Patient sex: M
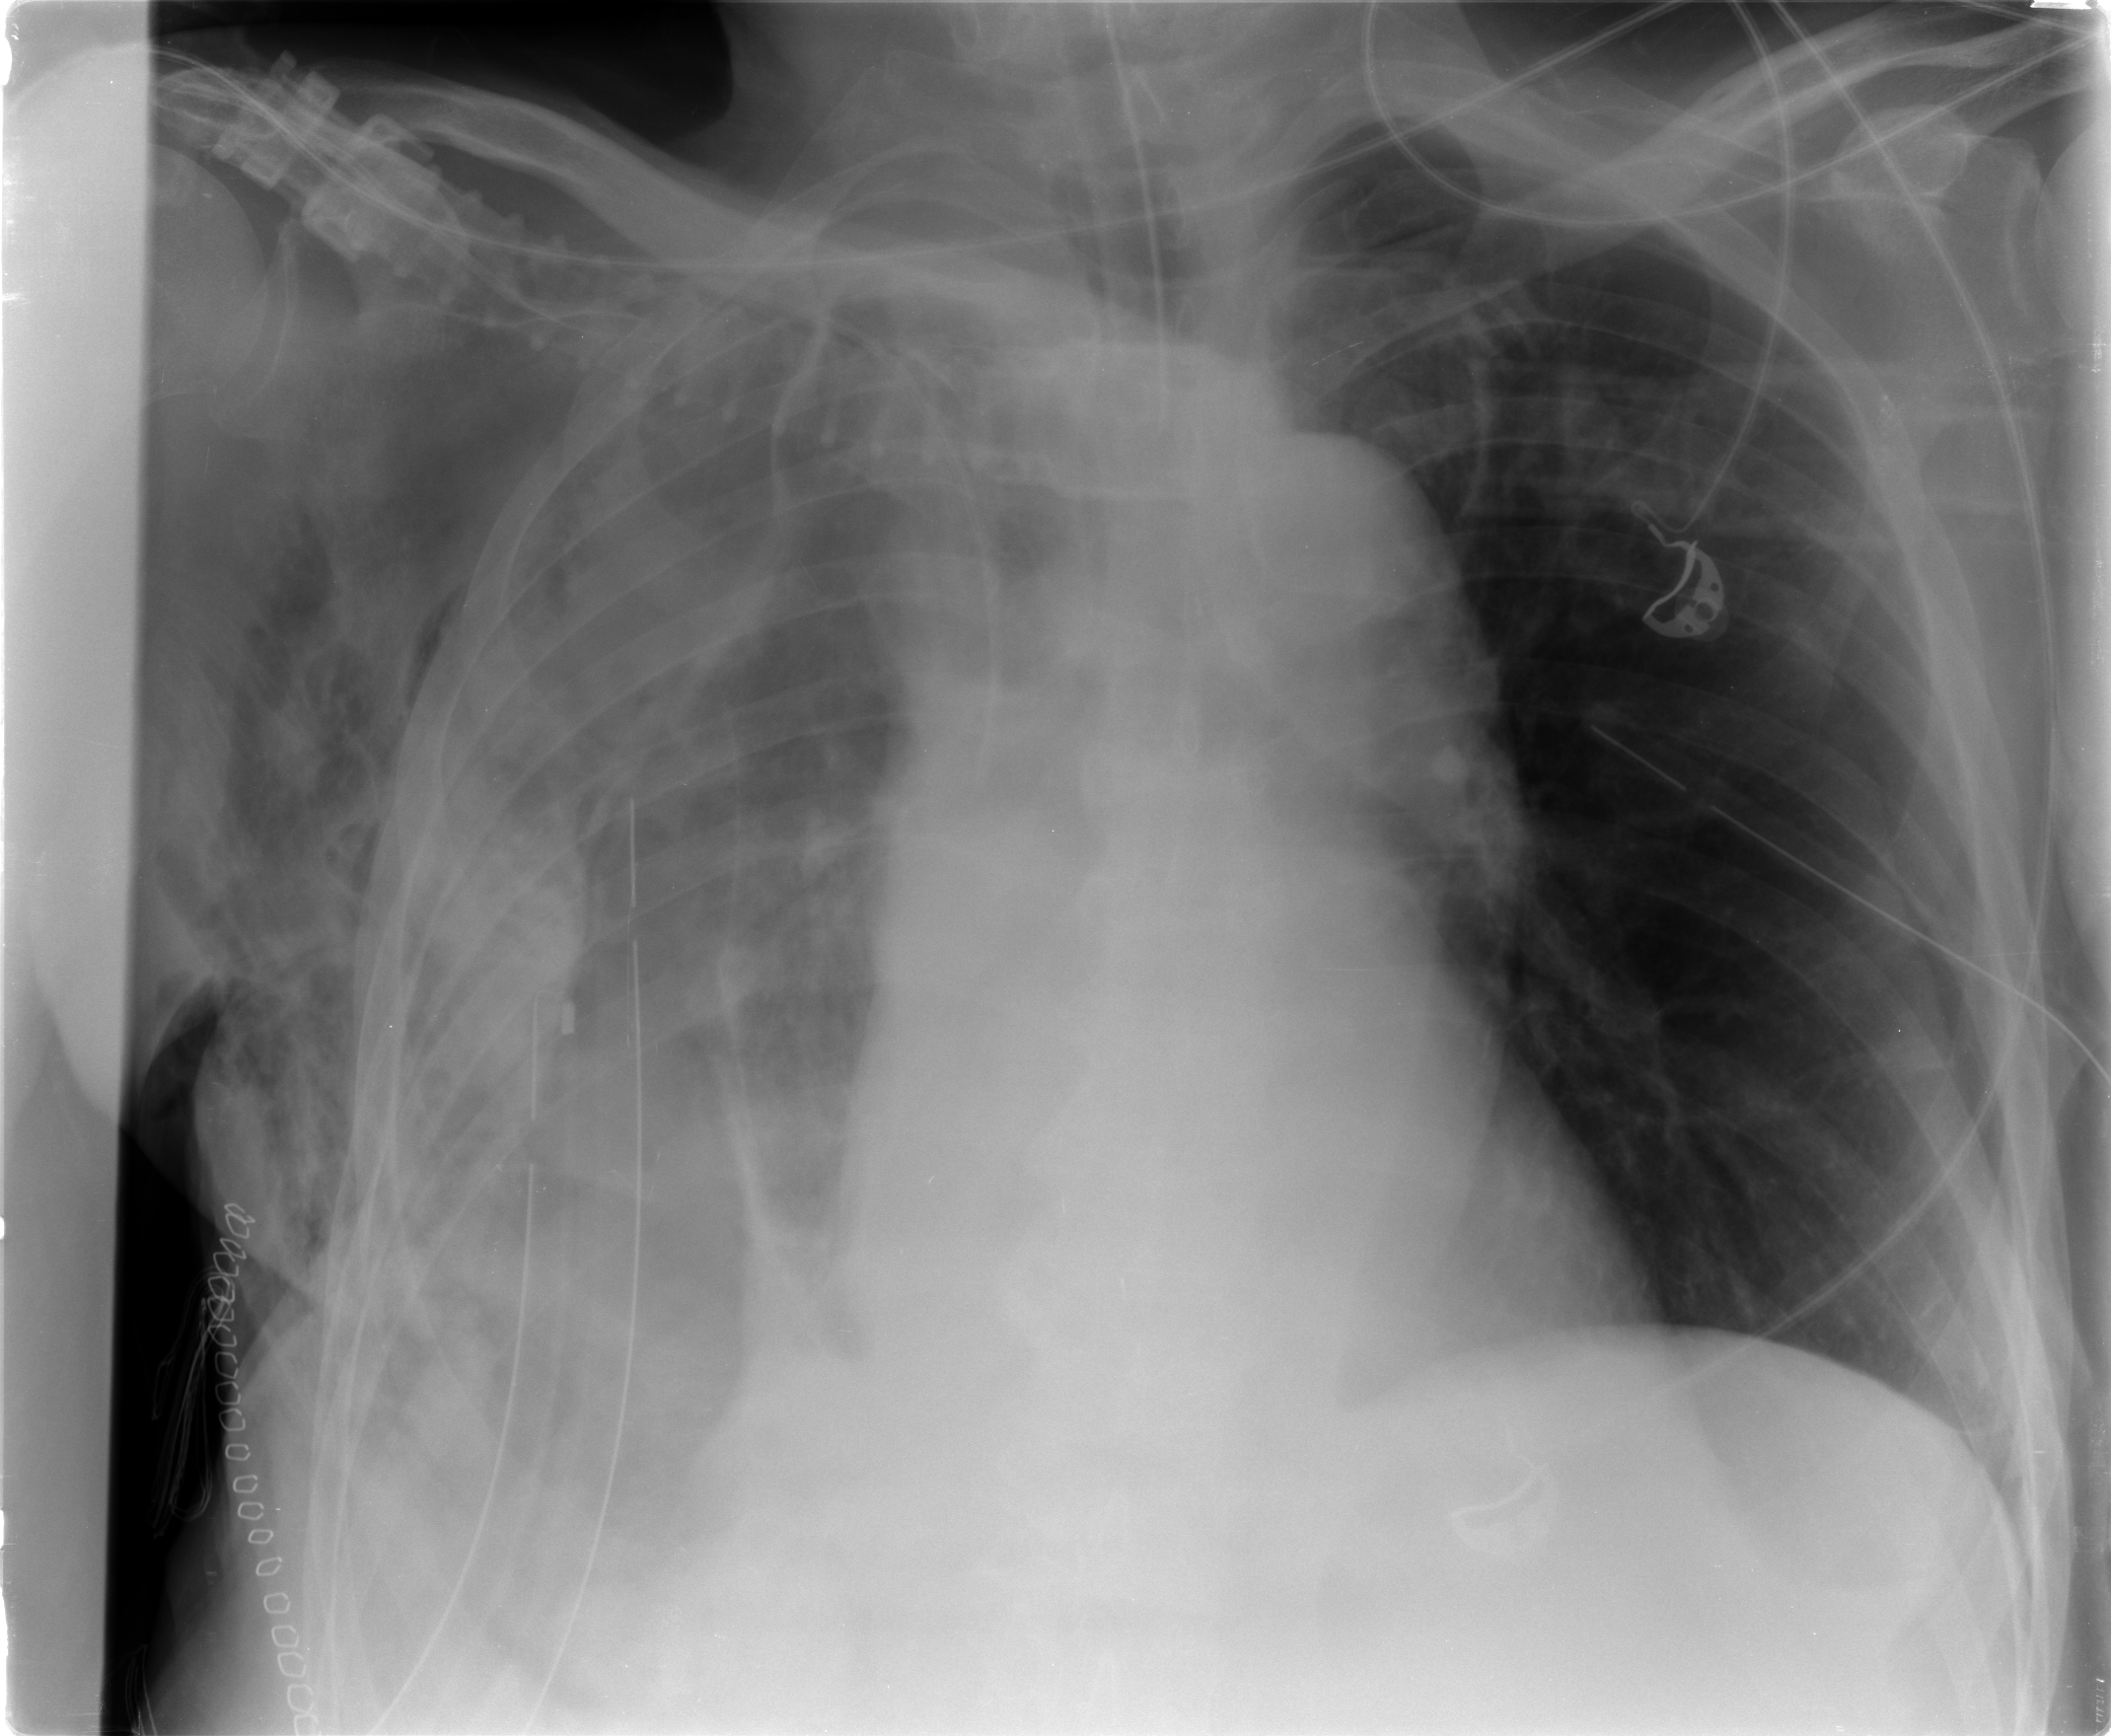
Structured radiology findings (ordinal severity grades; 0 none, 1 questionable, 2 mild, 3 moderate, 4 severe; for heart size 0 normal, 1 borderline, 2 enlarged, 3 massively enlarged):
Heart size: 2
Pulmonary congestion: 0
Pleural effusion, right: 3
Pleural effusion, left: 2
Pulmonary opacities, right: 1
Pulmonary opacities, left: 0
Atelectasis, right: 2
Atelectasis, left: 2